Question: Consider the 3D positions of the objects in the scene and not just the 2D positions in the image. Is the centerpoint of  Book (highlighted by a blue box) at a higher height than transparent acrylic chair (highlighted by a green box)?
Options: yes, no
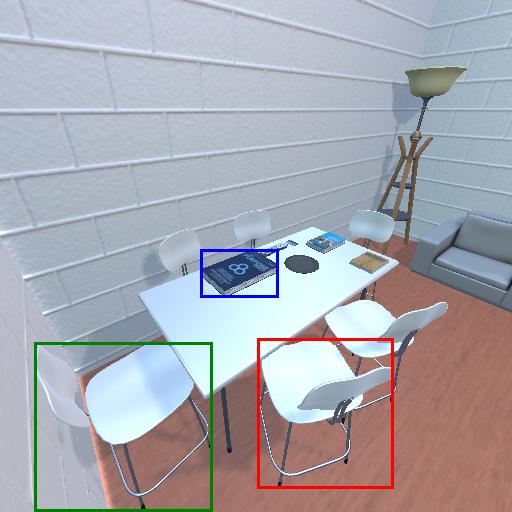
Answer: yes